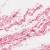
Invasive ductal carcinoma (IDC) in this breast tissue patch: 0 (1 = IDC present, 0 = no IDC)